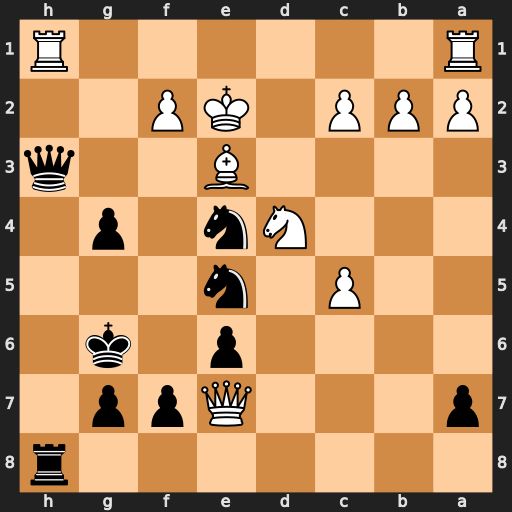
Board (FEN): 7r/p3Qpp1/4p1k1/2P1n3/3Nn1p1/4B2q/PPP1KP2/R6R
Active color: b
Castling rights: -
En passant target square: -
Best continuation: Qf3+ Nxf3 gxf3+ Kd1 Rxh1#